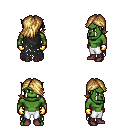
a pixel art fantasy rpg character, male body template, orc, green skin, black tattered cape, white pants, blonde swoop hairstyle, gold gloves, maroon shoes, four views (front, back, left, right), 2x2 character sprite sheet, small pixel art, hard edges, no anti-aliasing